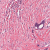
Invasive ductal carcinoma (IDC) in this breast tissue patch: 1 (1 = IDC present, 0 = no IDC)